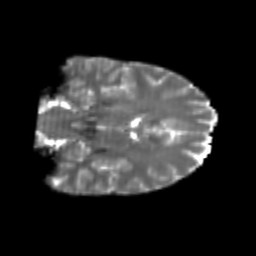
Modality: T2w
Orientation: coronal
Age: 22
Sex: female
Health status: healthy
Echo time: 0.074 s